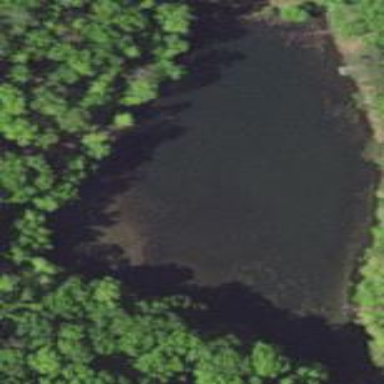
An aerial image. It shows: Peaceful pond surrounded by nature.